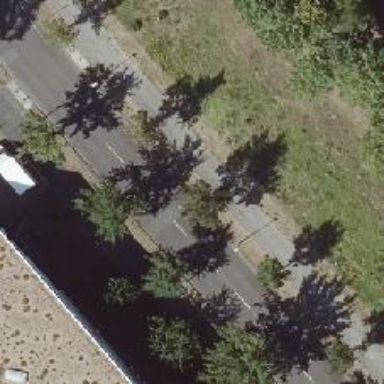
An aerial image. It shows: Avenue of deciduous broadleaved trees.